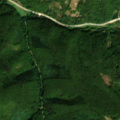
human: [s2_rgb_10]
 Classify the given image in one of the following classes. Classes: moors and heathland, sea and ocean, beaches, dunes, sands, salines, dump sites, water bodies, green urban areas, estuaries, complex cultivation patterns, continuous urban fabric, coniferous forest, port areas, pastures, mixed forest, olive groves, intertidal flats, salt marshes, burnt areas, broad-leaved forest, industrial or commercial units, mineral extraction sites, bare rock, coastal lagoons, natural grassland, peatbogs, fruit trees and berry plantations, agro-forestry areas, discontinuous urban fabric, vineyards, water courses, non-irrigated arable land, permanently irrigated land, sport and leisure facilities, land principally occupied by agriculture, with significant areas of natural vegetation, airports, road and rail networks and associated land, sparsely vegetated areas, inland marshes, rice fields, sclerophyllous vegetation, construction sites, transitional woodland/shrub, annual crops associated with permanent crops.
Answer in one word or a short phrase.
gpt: broad-leaved forest, natural grassland